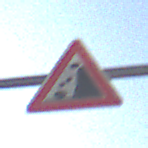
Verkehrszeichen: SteinschlagRechts
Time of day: MorningAfternoon
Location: Outdoor (Urban)
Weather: Clear
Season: NotSpecified
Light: Natural